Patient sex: M
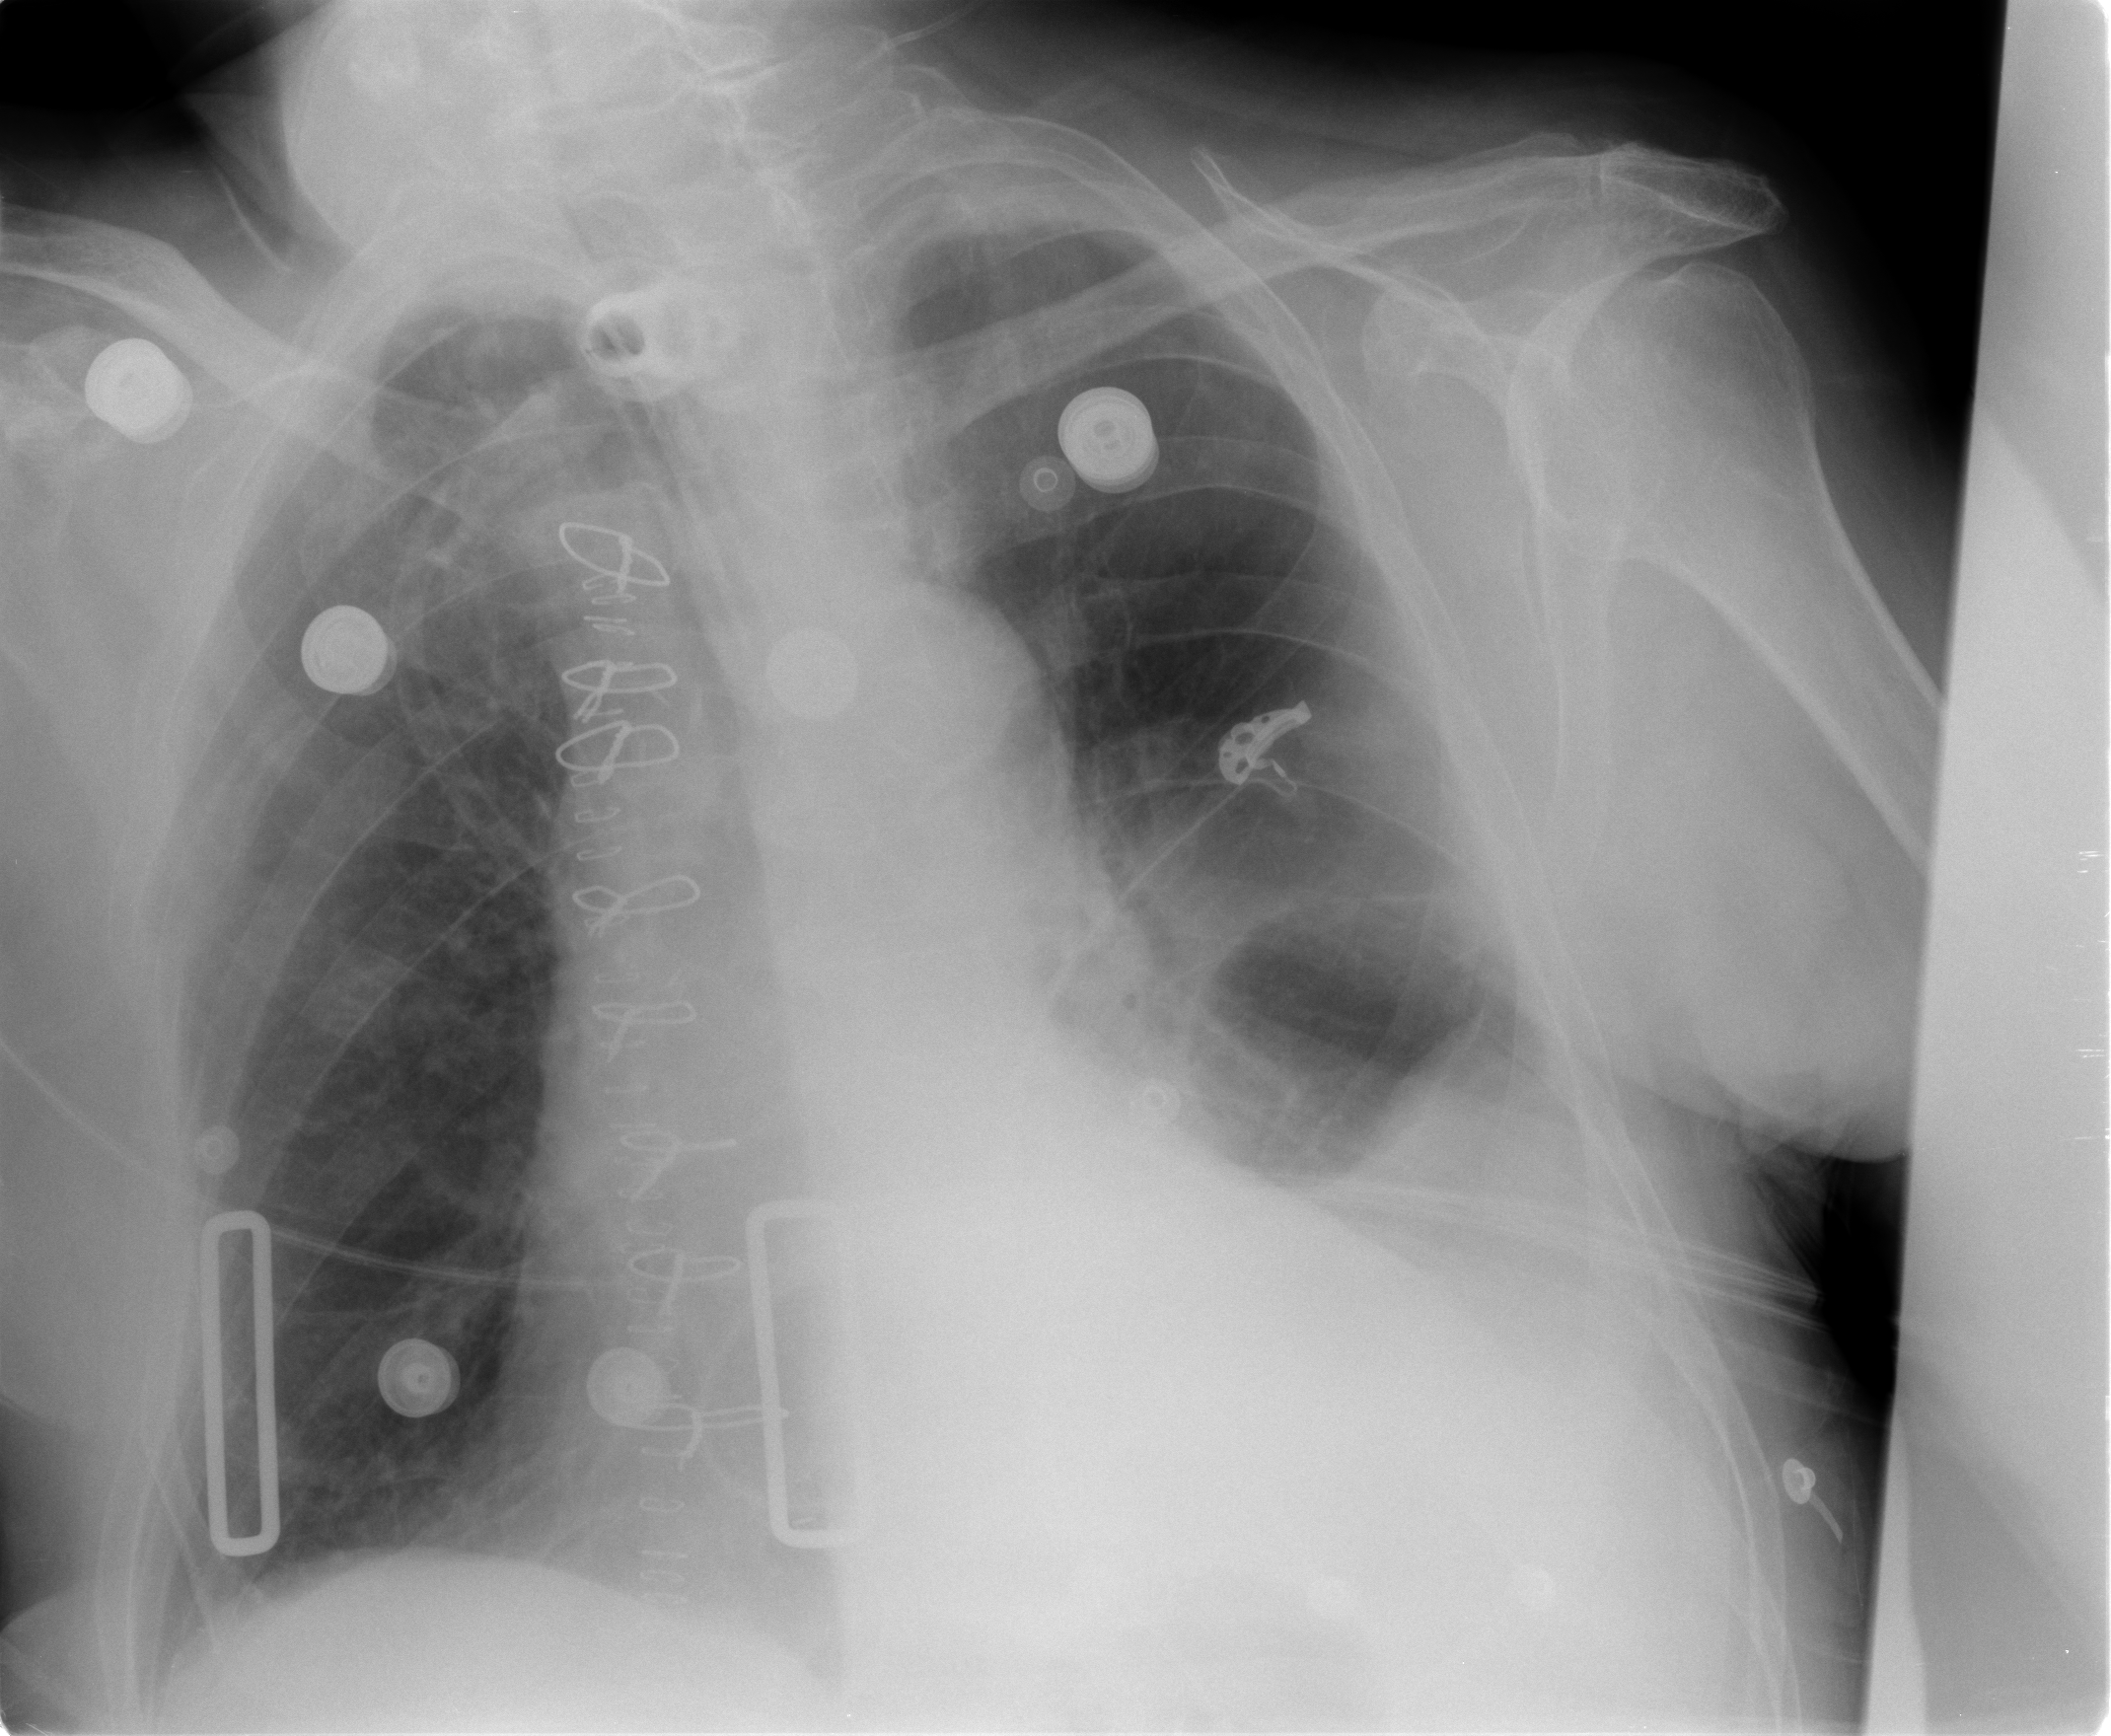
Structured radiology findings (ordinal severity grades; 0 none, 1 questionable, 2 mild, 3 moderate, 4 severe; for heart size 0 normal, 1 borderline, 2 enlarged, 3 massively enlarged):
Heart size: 2
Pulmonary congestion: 1
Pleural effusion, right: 0
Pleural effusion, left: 3
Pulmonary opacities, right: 0
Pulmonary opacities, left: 2
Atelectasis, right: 2
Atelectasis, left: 3